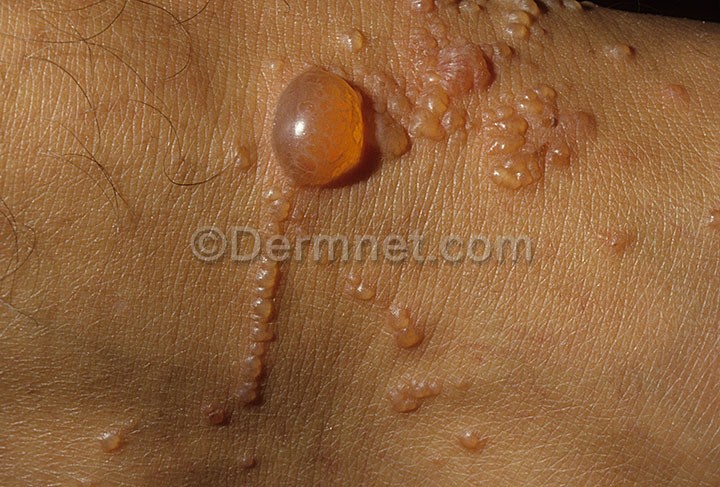
Disease: Poison Ivy Photos and other Contact Dermatitis